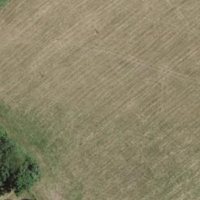
EUNIS habitat code: 52
Species observed at this site:
Tettigonia viridissima
Rana temporaria
Heracleum sphondylium
Bistorta officinalis